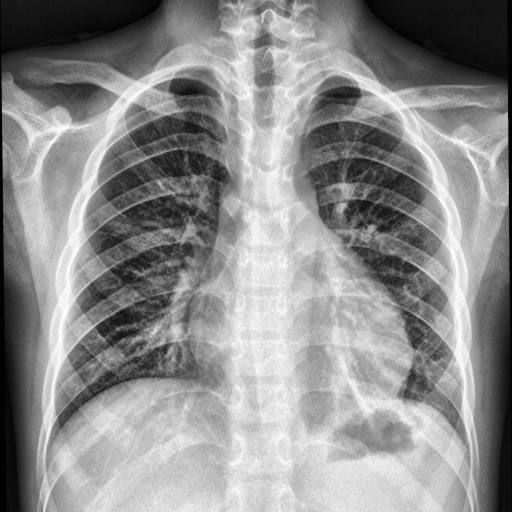
Finding: PNEUMONIA